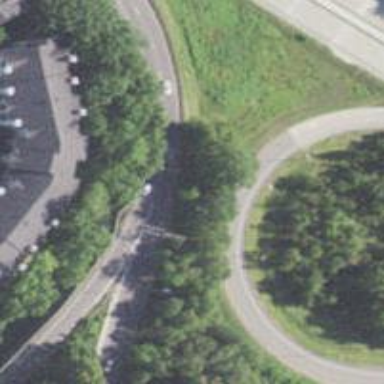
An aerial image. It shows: Motorway junction.